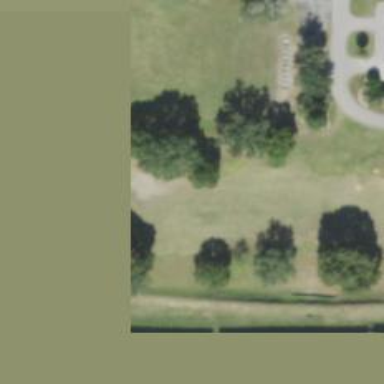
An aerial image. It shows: Golf hole.